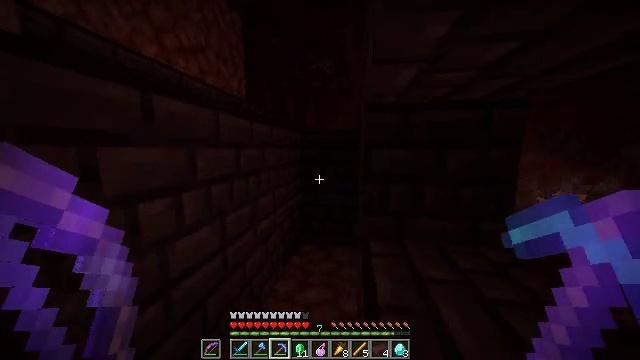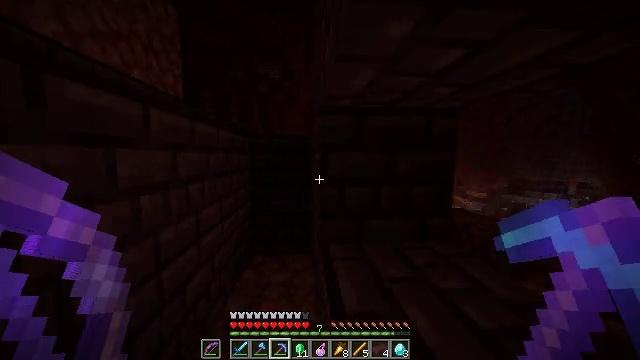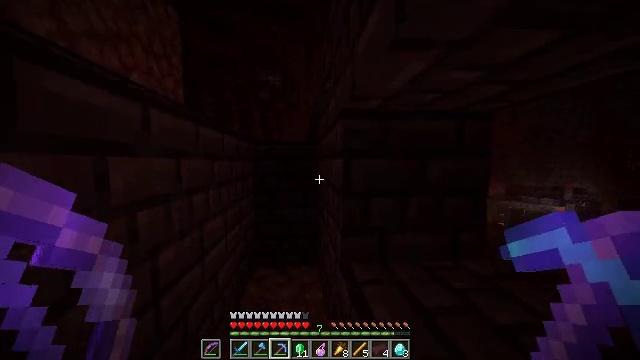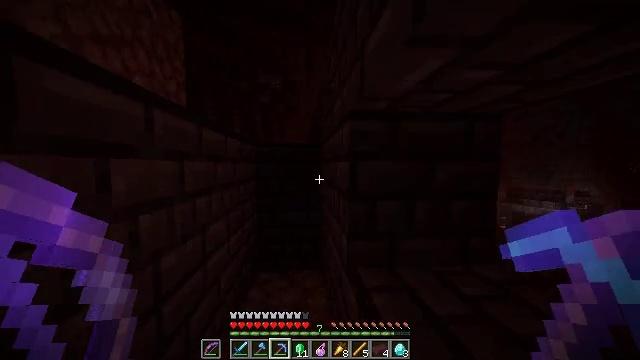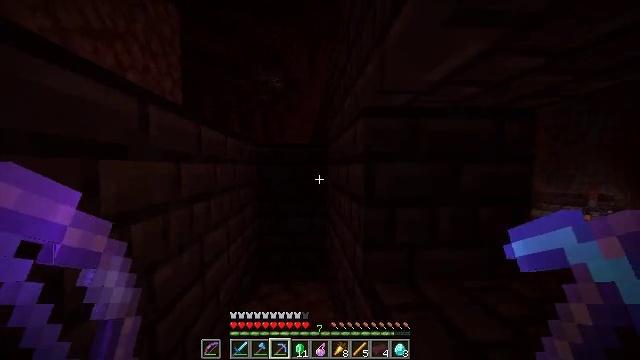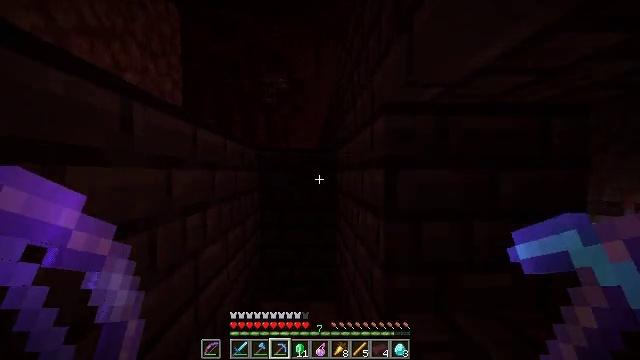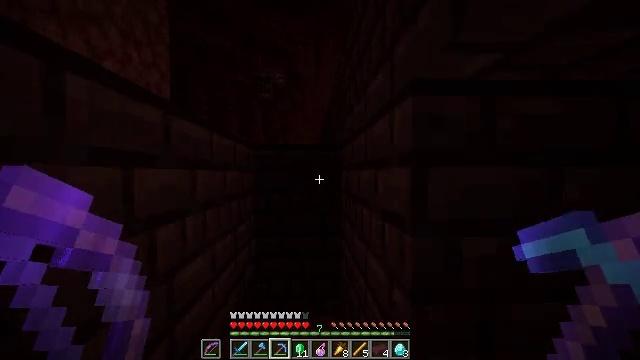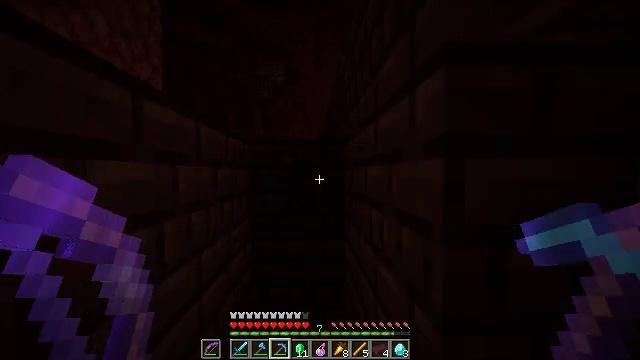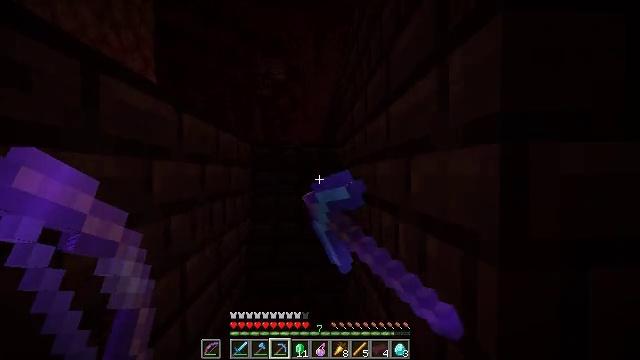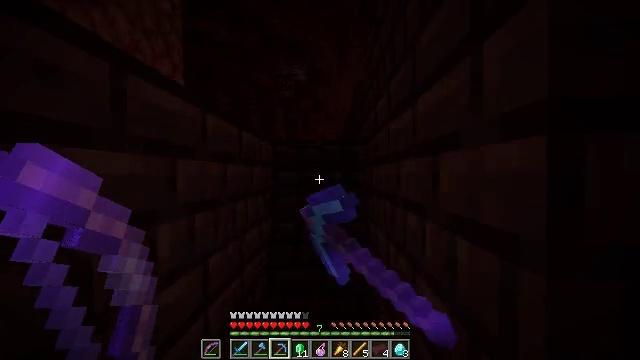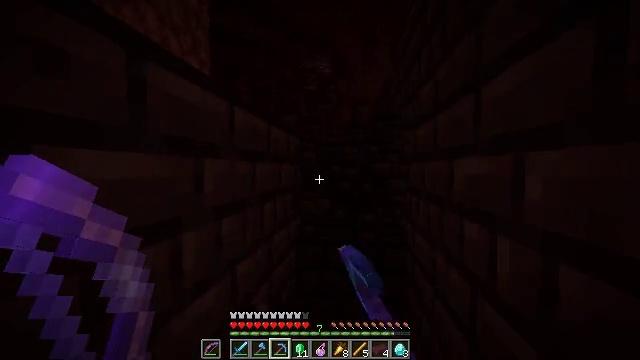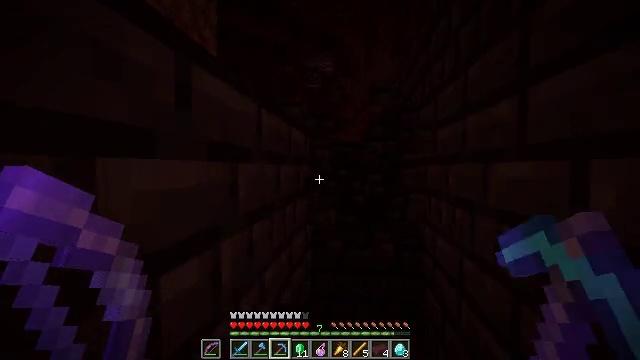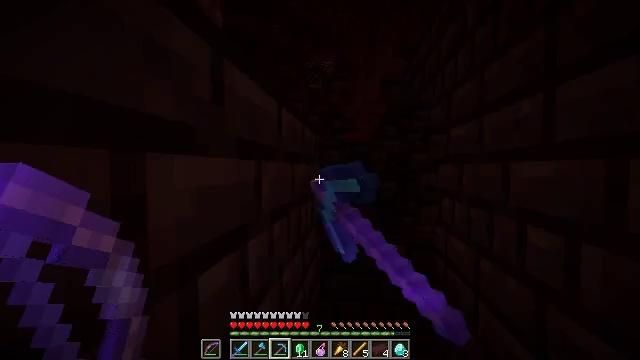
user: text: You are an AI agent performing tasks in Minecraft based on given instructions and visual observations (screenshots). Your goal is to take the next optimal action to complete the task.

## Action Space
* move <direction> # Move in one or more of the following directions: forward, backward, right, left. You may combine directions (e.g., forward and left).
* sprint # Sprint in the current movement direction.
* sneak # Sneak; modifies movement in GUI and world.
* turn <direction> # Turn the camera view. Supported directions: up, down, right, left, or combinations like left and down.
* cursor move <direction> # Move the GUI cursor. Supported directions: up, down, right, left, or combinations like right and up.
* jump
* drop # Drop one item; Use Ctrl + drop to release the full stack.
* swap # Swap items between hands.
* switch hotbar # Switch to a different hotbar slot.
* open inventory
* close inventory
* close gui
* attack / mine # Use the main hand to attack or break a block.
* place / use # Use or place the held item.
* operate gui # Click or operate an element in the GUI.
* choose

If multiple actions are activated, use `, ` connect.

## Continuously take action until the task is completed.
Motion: motion action
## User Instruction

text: Attack the nether bricks to collect them.
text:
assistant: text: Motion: move forward and move left, sprint, turn right and up
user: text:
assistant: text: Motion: move forward, sprint, turn up
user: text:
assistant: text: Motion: move forward
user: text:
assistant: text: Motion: move forward
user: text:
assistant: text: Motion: move forward, turn left and up
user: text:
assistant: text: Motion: move forward
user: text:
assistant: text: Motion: move forward, attack / mine
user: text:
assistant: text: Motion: move forward, attack / mine
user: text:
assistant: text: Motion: turn left, attack / mine
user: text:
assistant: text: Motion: move left, turn left and down, attack / mine
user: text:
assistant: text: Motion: move left, attack / mine
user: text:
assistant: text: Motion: move left, attack / mine
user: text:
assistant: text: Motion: attack / mine